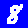
Digit: 8